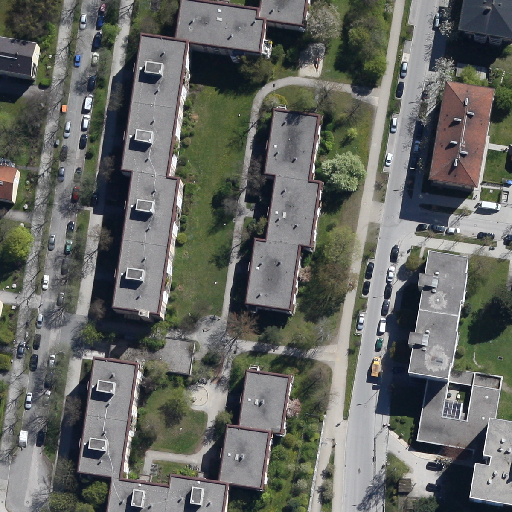
Referring expression: car